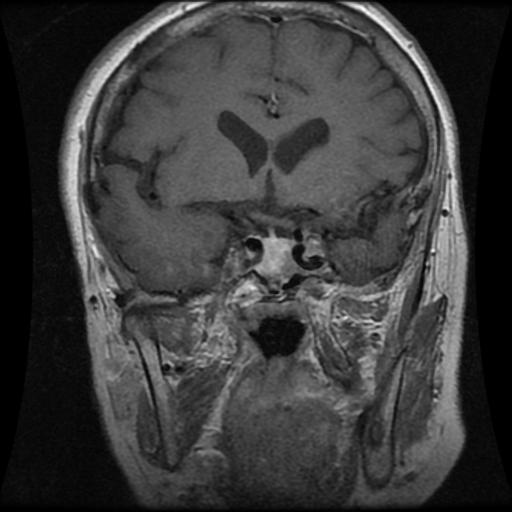
Label: pituitary